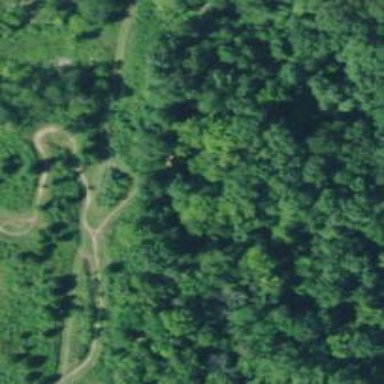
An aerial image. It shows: Path designated for bicycles.